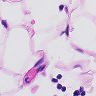
Metastatic tissue present: no